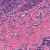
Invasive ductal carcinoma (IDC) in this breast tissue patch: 0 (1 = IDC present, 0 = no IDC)